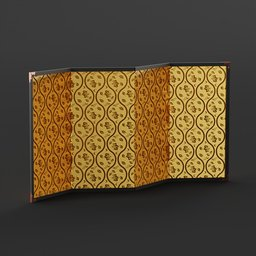
Label: decoration